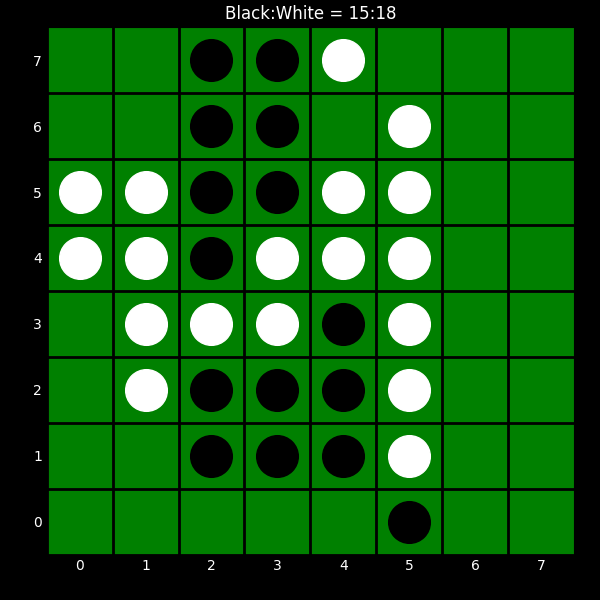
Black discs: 15
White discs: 18